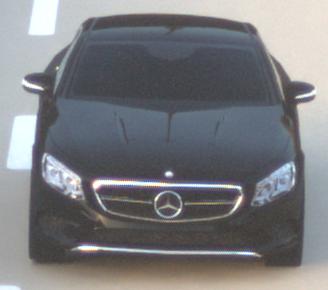
Make: Mercedes-Benz
Model: S 400 Coupé
Detailed model: S-Class (217) Coupé
Model produced from: 2015/10
Model produced until: 2017/09
Doors: 2
Color: black
Road condition: dry road
Daytime: sunrise or sunset
Contrast: low contrast